Question: I am trying to make a backup module for my application, here is my code:
'''
try
{
string newDbName = Application.StartupPath + @"\Database1.accdb";
MessageBox.Show("The current directory is: " + newDbName);
File.Copy(backupPicker.FileName, newDbName, true);
MessageBox.Show("Restaurare efectuata cu succes.", "", MessageBoxButtons.OK, MessageBoxIcon.Information);
} catch (Exception ex)
{
MessageBox.Show("Nu s-a putut restaura reerva.
Mai multe informatii despre aceasta eroare pot fi gasite in jurnalul de erori.", "Eroare", MessageBoxButtons.OK, MessageBoxIcon.Error);
}
'''
But my application doesn't even run! Here the error message that I get from the debugger:

But actually, my application has access allowed to that location. What can I do?
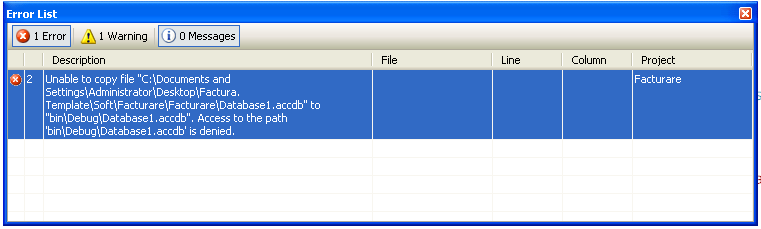
Answer: I believe you are using "Database1.accdb" as resource in your application but it is read only because of TFS. Close VS, delete the file, or make it read-only false, rebuild the project. It happens soooo many times to everyone.
Here have a <URL>